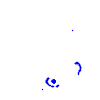
Particle: proton